Question:
How to remove this prompt when viewing SSRS report in ASP.net
Can we pass these as two parameters?
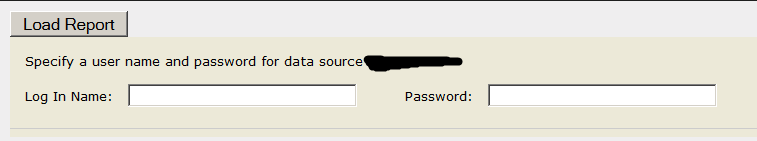
Answer: The answer would depend on what kind of data provider you have.
Assuming this is an MS SQL data provider:
- Go to the SSRS Report Manager, find your data source and open its properties.- Then, depending on the authentification method set up in your SQL server and the database, set the appropriate parameters:"(o) Credentials stored securely in the report server" - if your server/database require the authorization and you want to provide the user name and password"[x] Use as Windows credentials when connecting to the data source" - check this checkbox if your server/database configured for windows authentification, otherwise leave it unchecked."( ) Windows integrated security" - select this option if you'd like to use the current windows credentials of the report user"( ) Credentials are not required" - in case if your data provider and data source don't require the authorization (which is unlikely though)
Hope it helps.
---
Best regards,
Alexey
<URL>